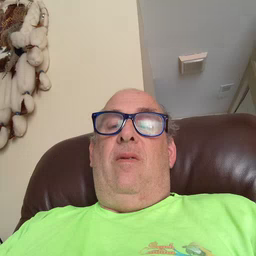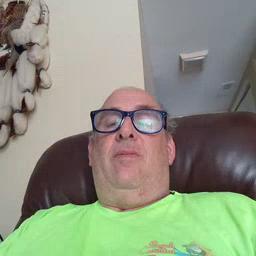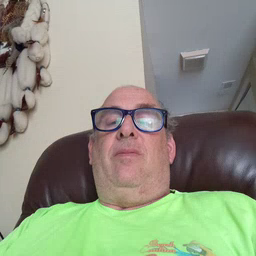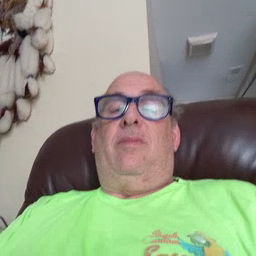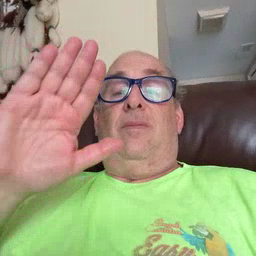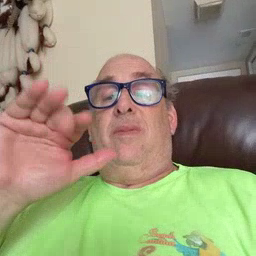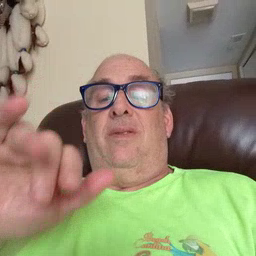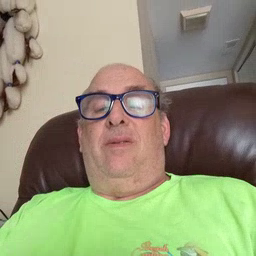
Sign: bye